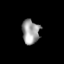
Tissue: lung
Cell type: Others
Senescence score: 0.2312
Nuclear area (px): 421
Mean DAPI intensity: 154.933